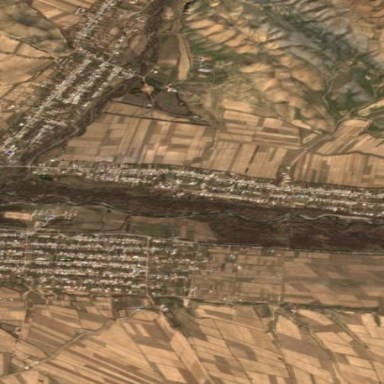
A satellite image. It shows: Residential area in village.